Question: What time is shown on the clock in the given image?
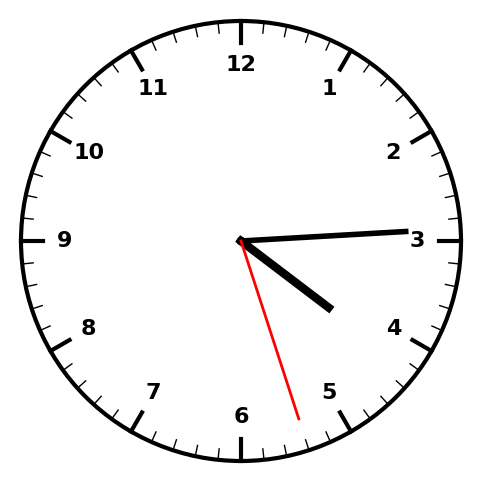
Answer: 04:14:27